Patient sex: F
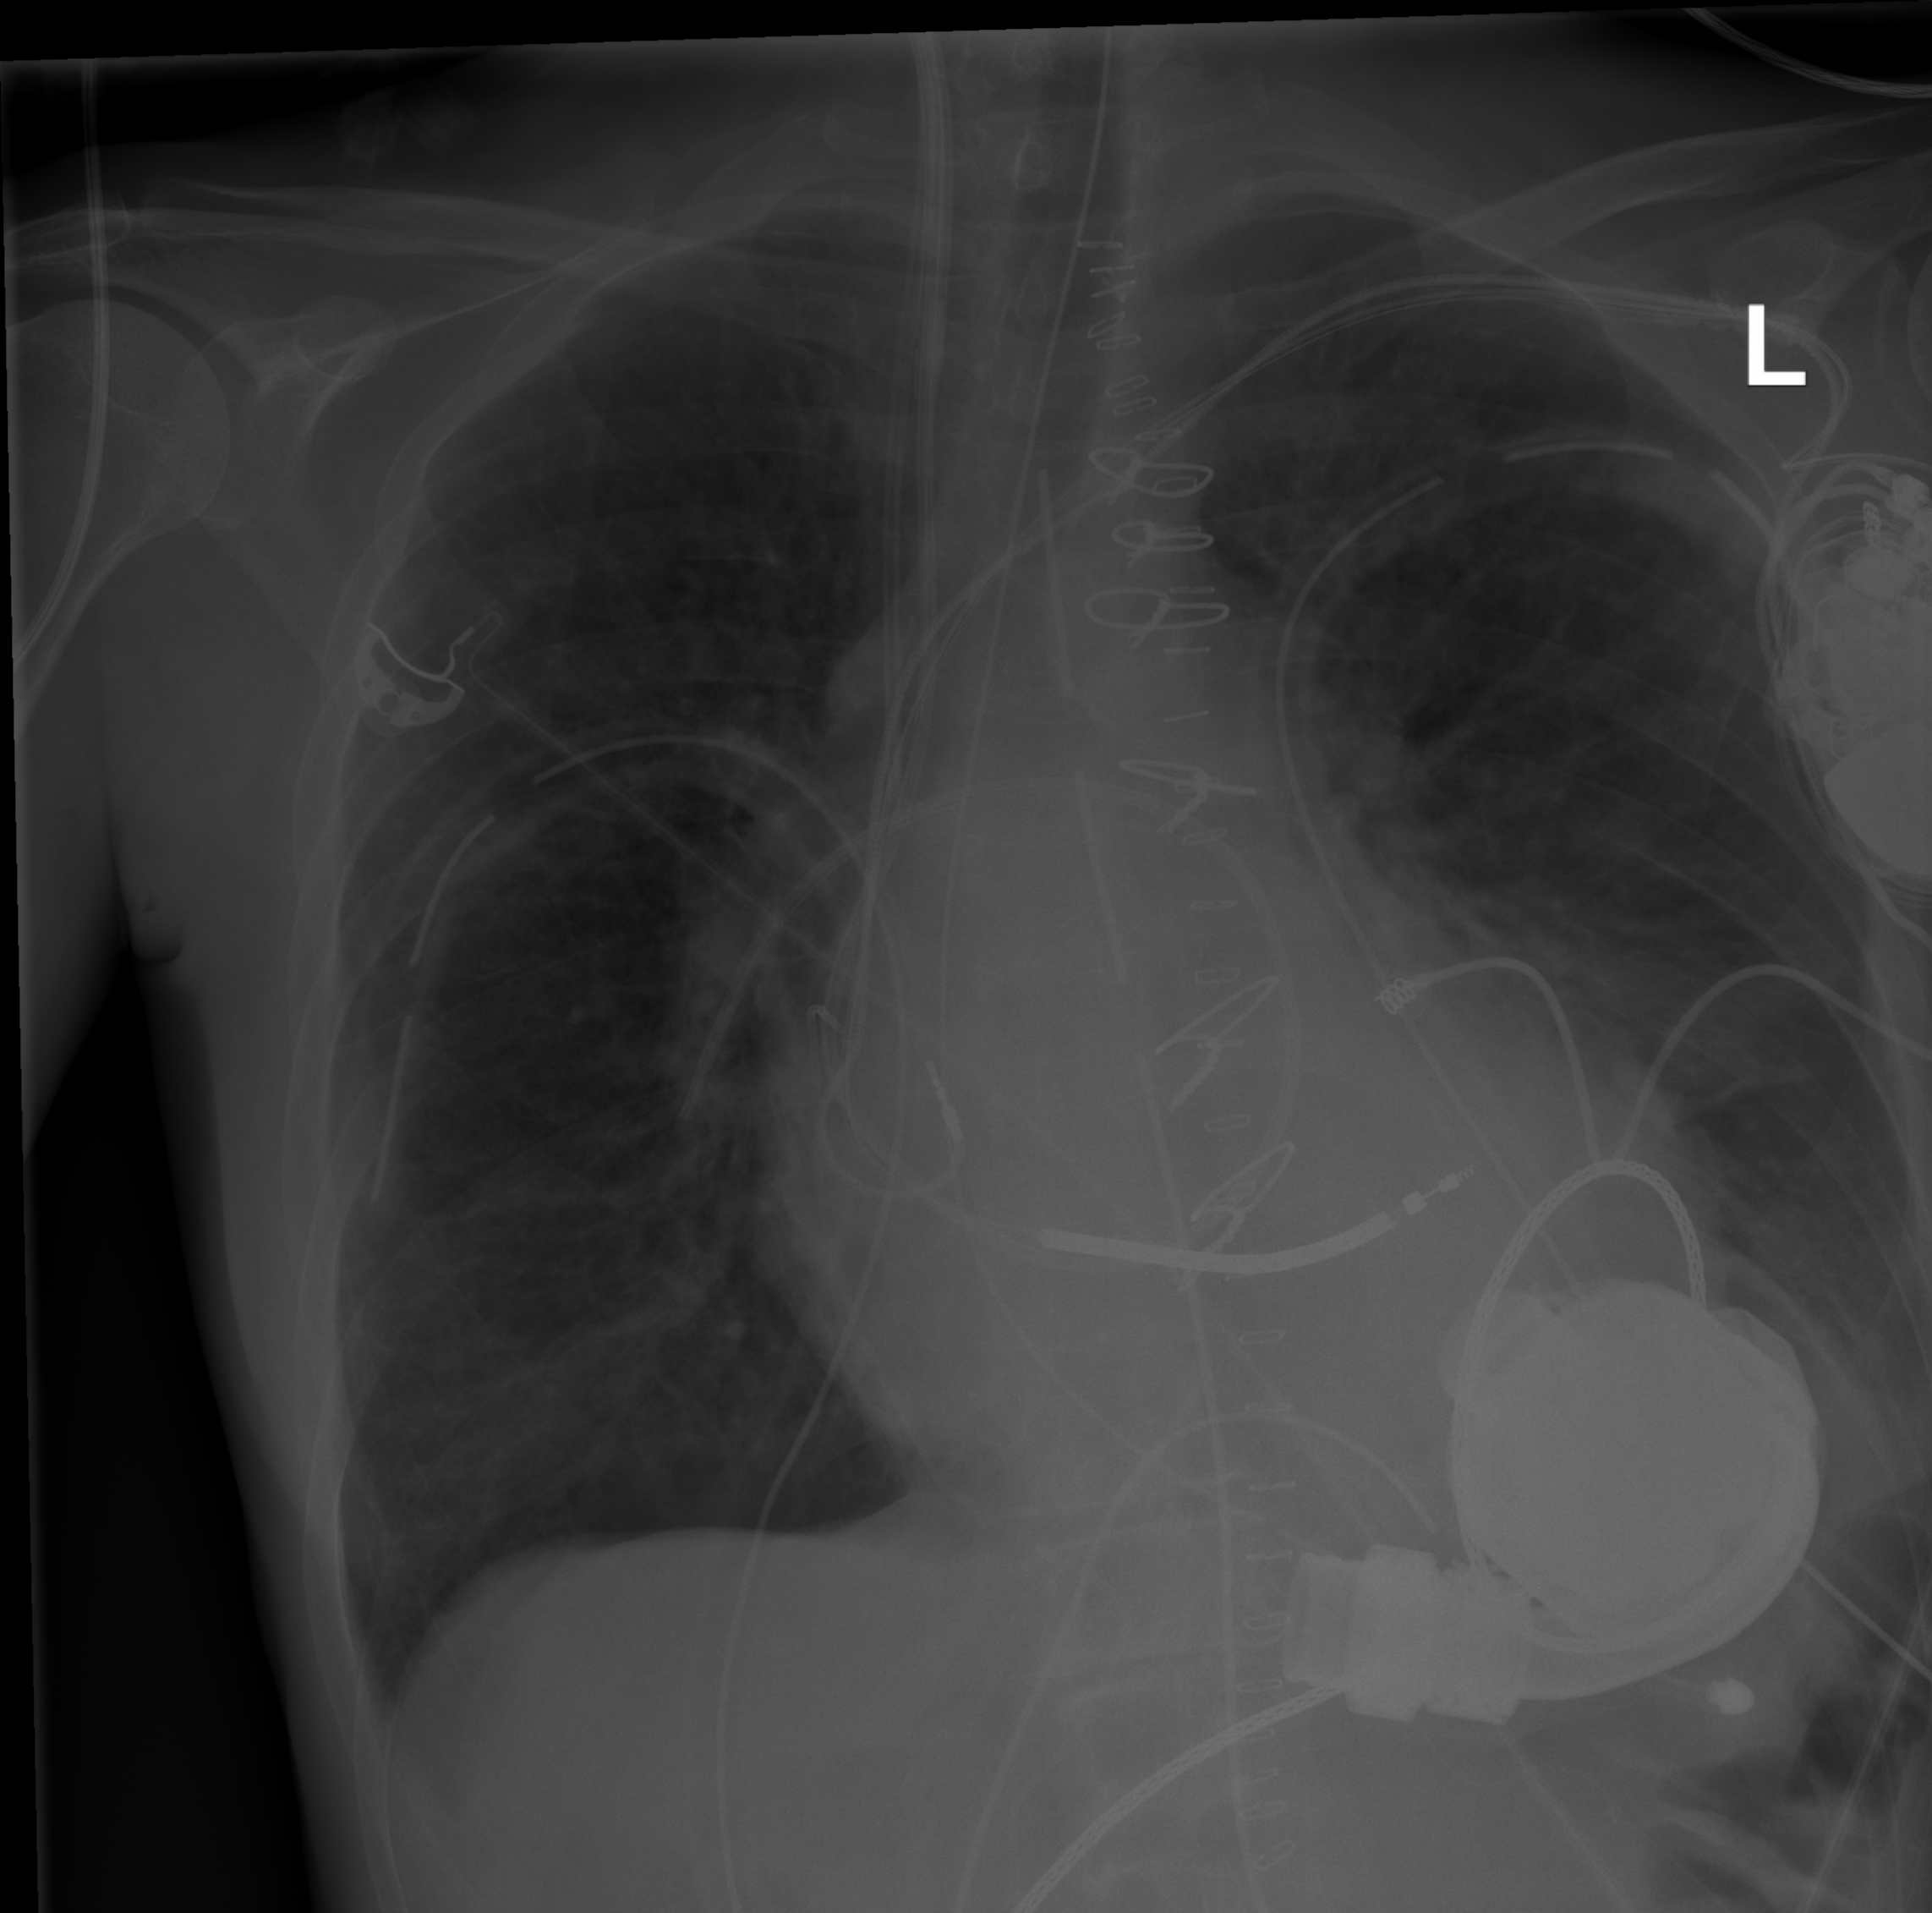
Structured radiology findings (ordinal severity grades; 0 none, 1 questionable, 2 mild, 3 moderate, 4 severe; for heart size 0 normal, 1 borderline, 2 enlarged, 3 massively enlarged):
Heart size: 1
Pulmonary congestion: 2
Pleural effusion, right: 0
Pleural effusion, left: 0
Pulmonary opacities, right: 0
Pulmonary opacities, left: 0
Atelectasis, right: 0
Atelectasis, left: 2